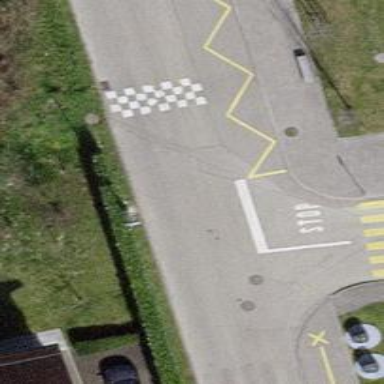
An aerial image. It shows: Zebra crossing on the road.